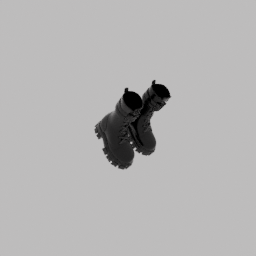
Label: people